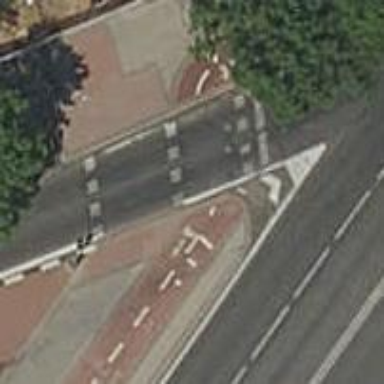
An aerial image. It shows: Crossing with zebra traffic signals.